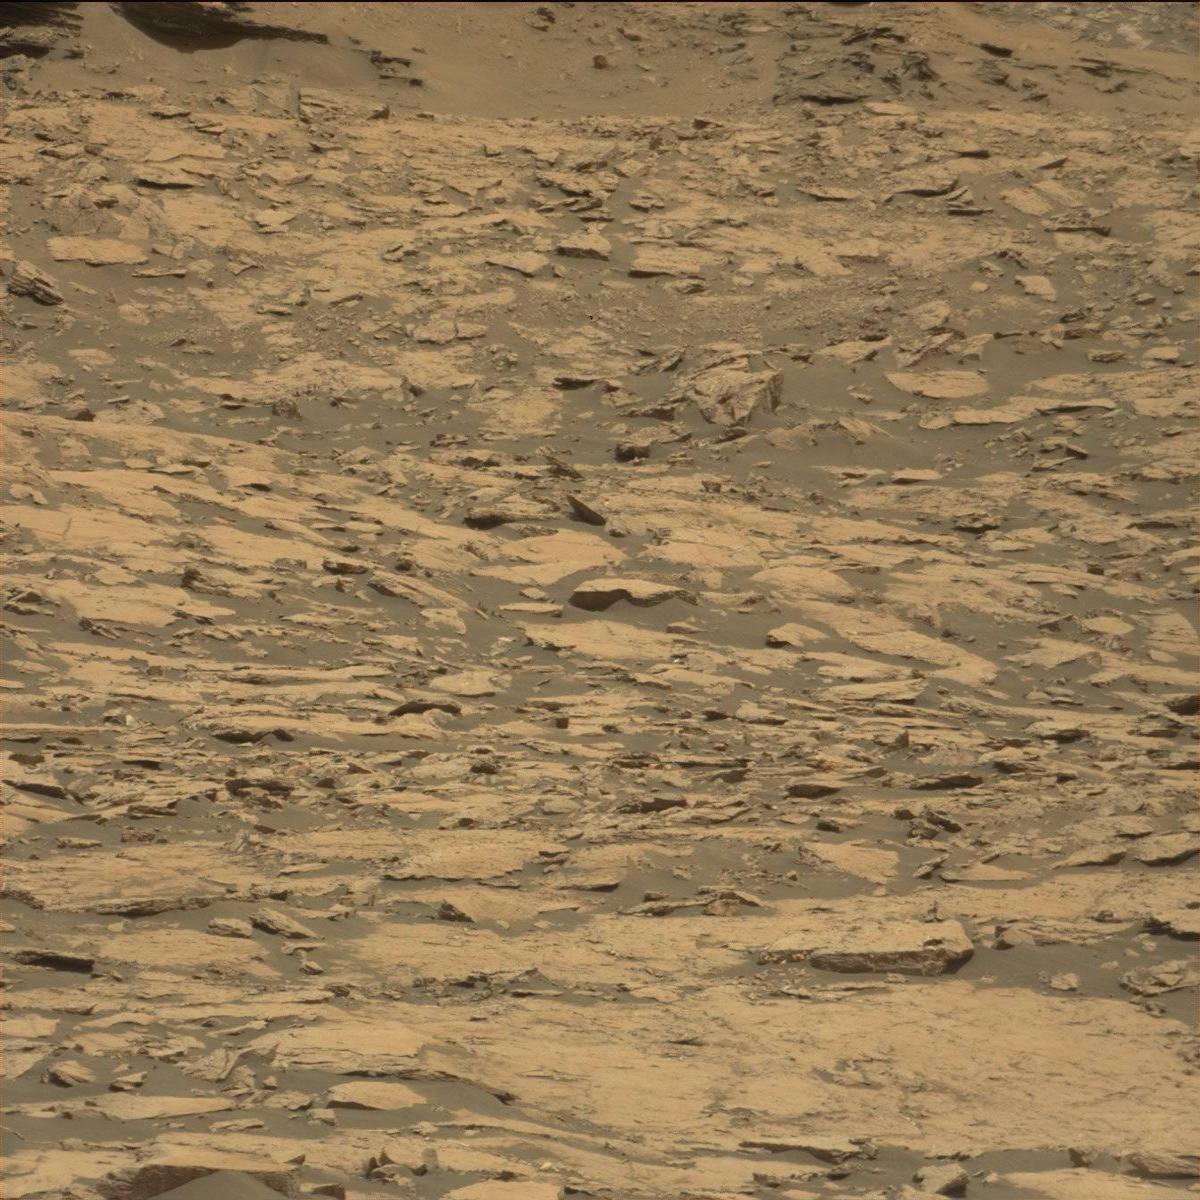
Terrain classes present: Bedrock, Sand / Soil